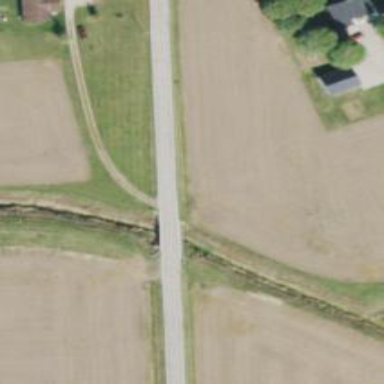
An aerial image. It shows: Tertiary road.